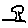
Label: tree